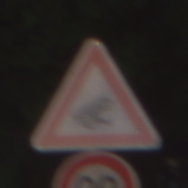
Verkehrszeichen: AmphibienwanderungLinks
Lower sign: Geschwindigkeit80
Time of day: Night
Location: Outdoor (Suburban)
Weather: PartlyCloudy
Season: NotSpecified
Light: Artificial